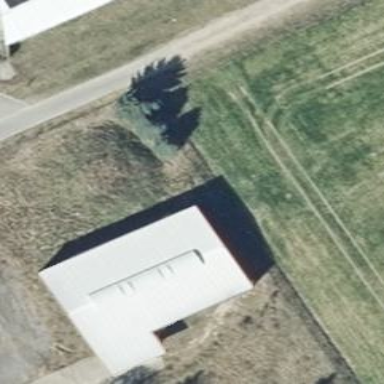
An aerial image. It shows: Light gray flat-roofed farm auxiliary building.